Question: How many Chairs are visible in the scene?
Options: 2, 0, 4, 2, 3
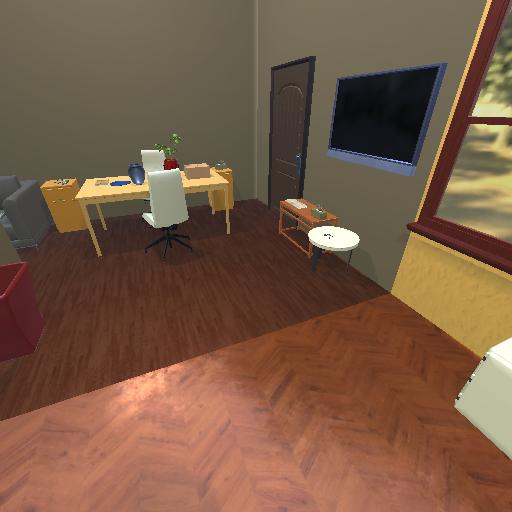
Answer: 2